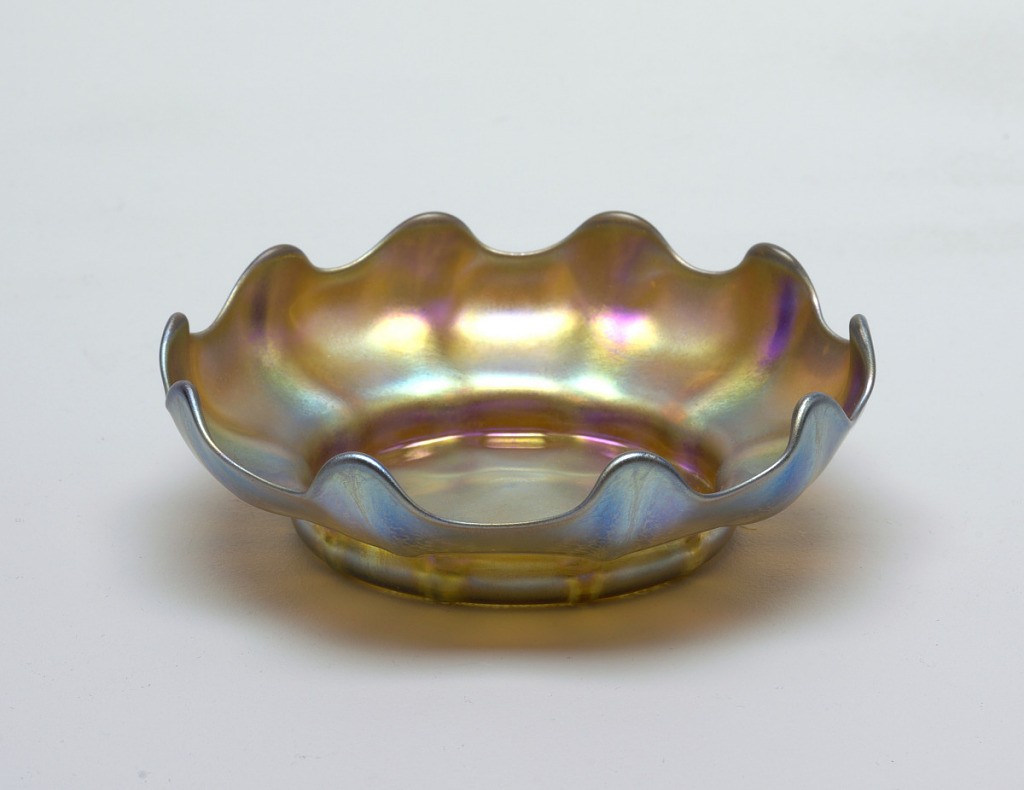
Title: Ashtray
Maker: Louis Comfort Tiffany, American, 1848–1933
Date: ca. 1900
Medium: Favrile glass
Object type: ashtray
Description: Iridescent gold. Low, curved walls with undulating rim and curved rib on each of the ten undulations. Broad, low foot.